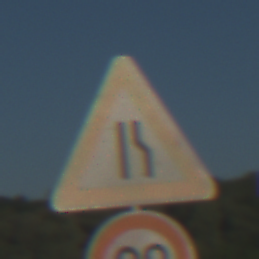
Verkehrszeichen: EinseitigVerengteFahrbahnRechts
Zusatzzeichen unten: Geschwindigkeit20
Umgebung: Outdoor, Nature
Tageszeit: MorningAfternoon
Wetter: Clear
Licht: Natural
Jahreszeit: NotSpecified
Kontrast: HighContrast